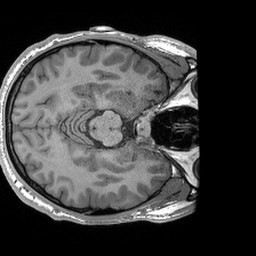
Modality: T1w
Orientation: axial
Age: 21
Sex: male
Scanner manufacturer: siemens
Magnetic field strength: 3 T
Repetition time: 2.4 s
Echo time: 0.00191 s